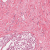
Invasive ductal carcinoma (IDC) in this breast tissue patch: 0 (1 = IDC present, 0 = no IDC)